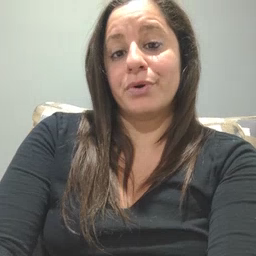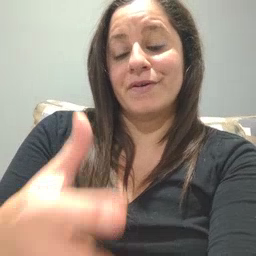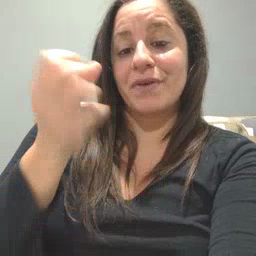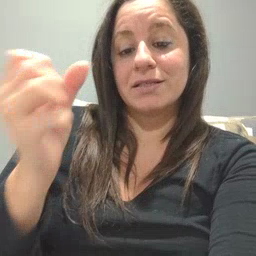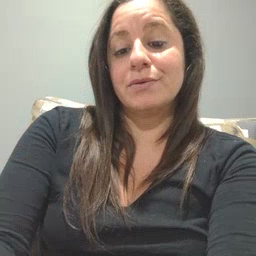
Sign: fast